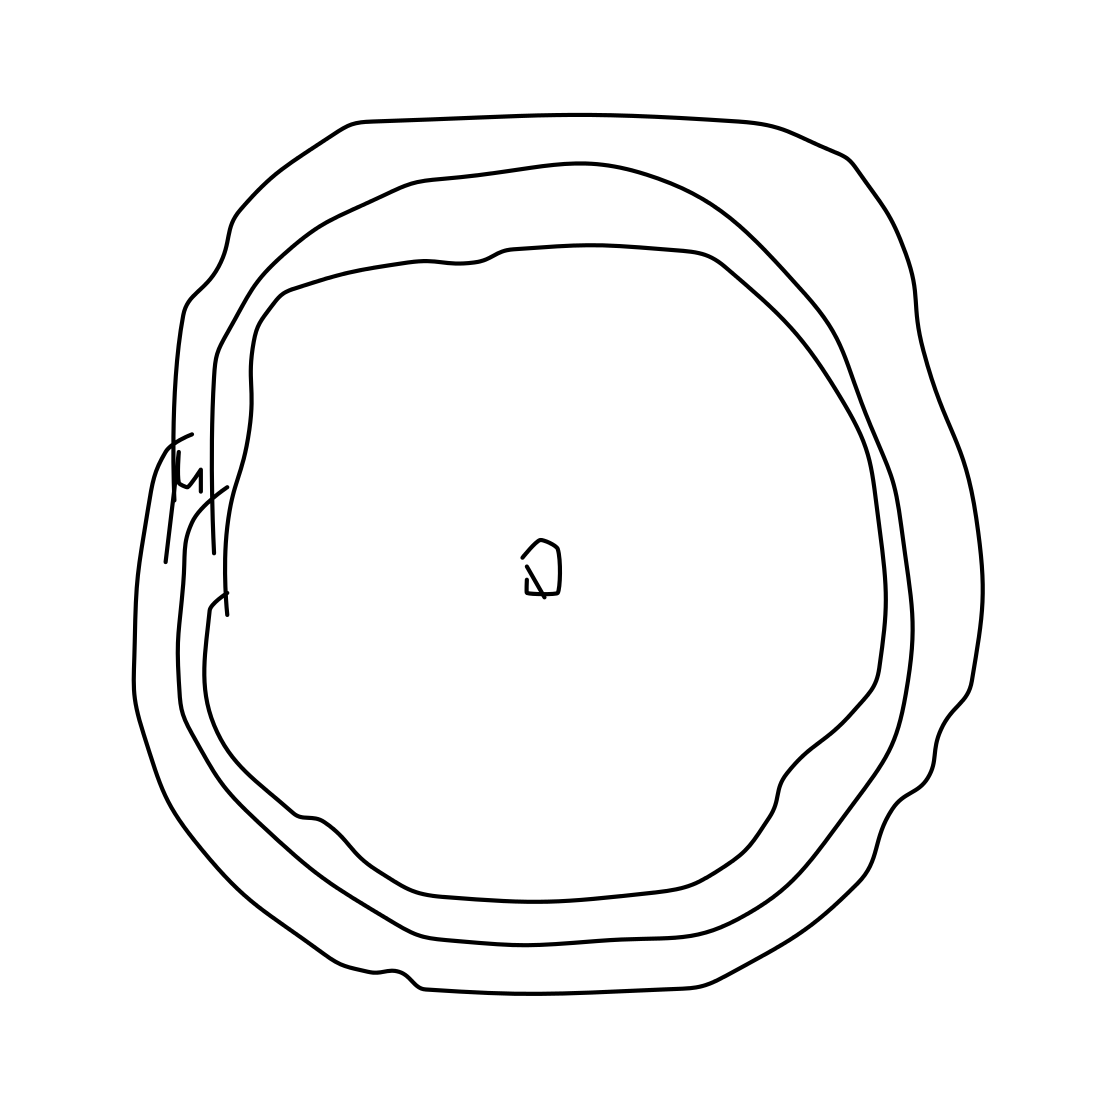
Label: tire